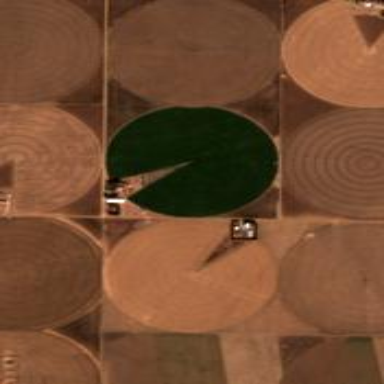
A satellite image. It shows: Farmland with pivot irrigation system.